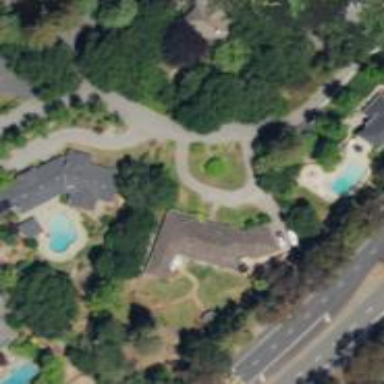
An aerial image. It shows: Driveway.